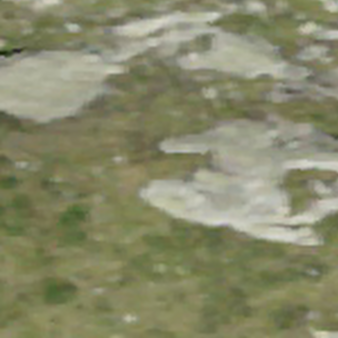
Label: other